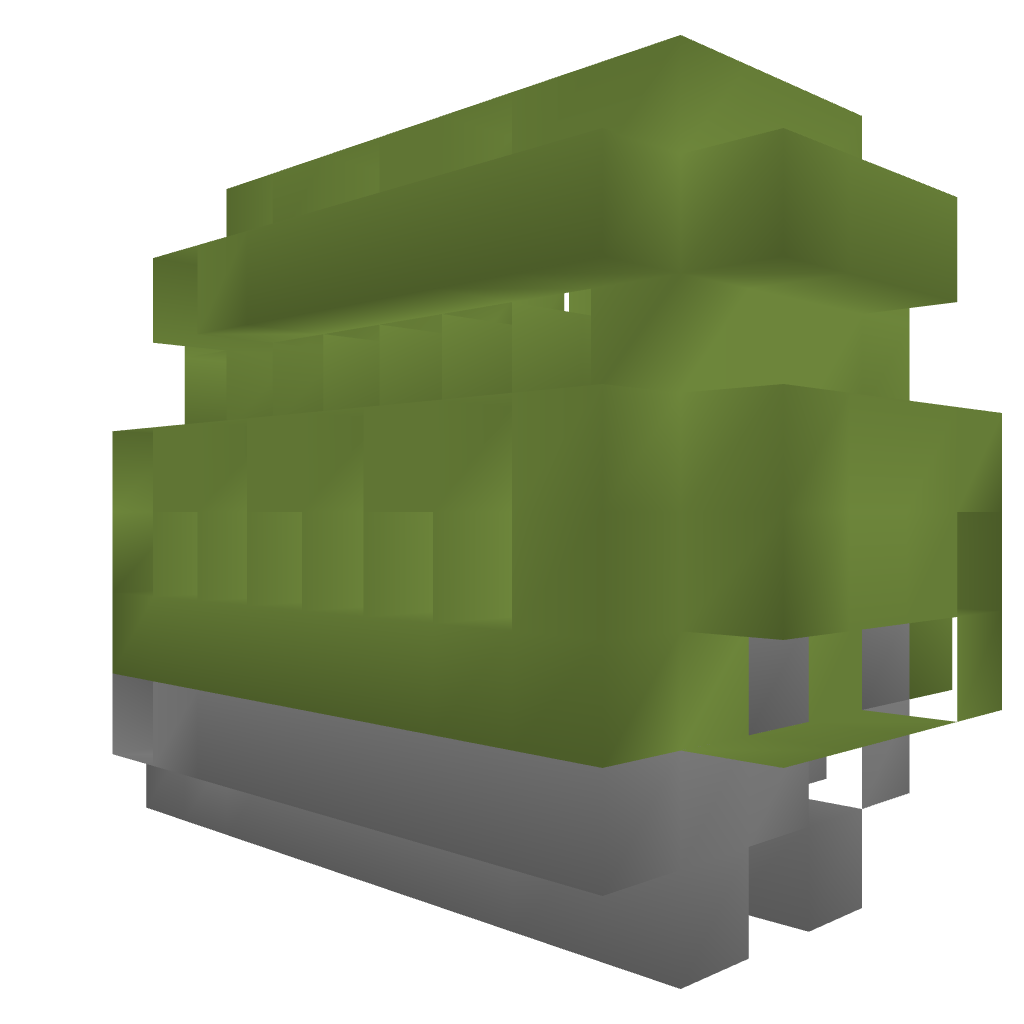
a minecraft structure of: Small Canon (1-5) bad low quality